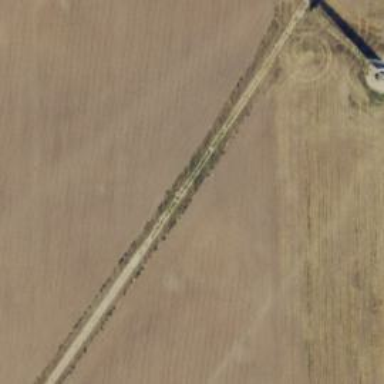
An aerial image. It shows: Road leading to wind farm area designated for service vehicles.